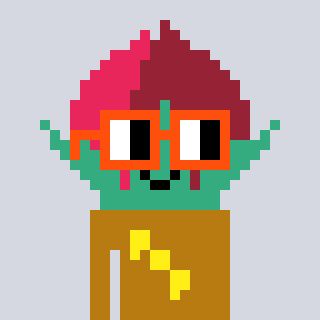
a pixel art character with square orange glasses, a rosebud-shaped head and a gold-colored body on a cool background